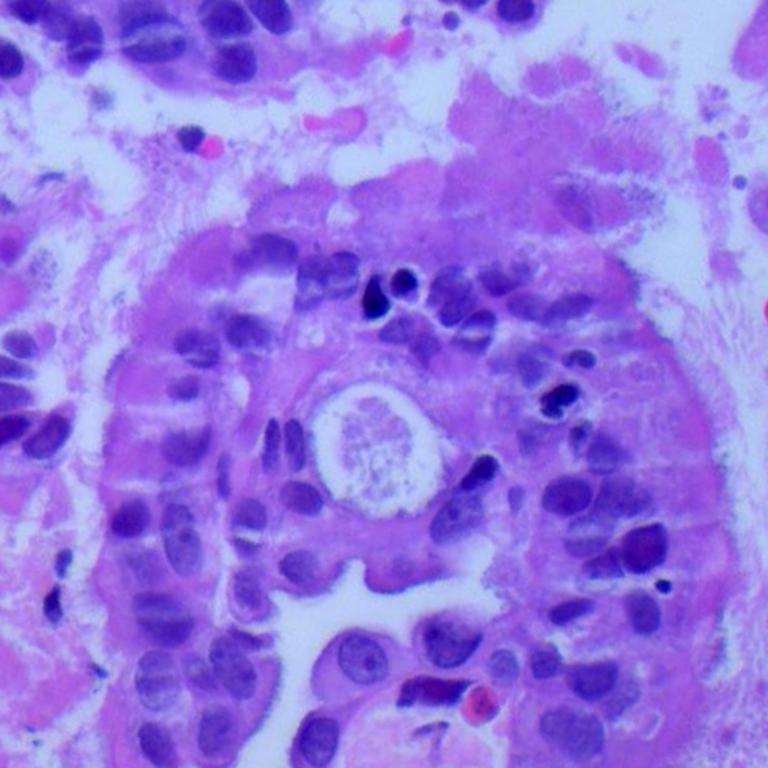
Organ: lung
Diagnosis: adenocarcinomas